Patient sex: F
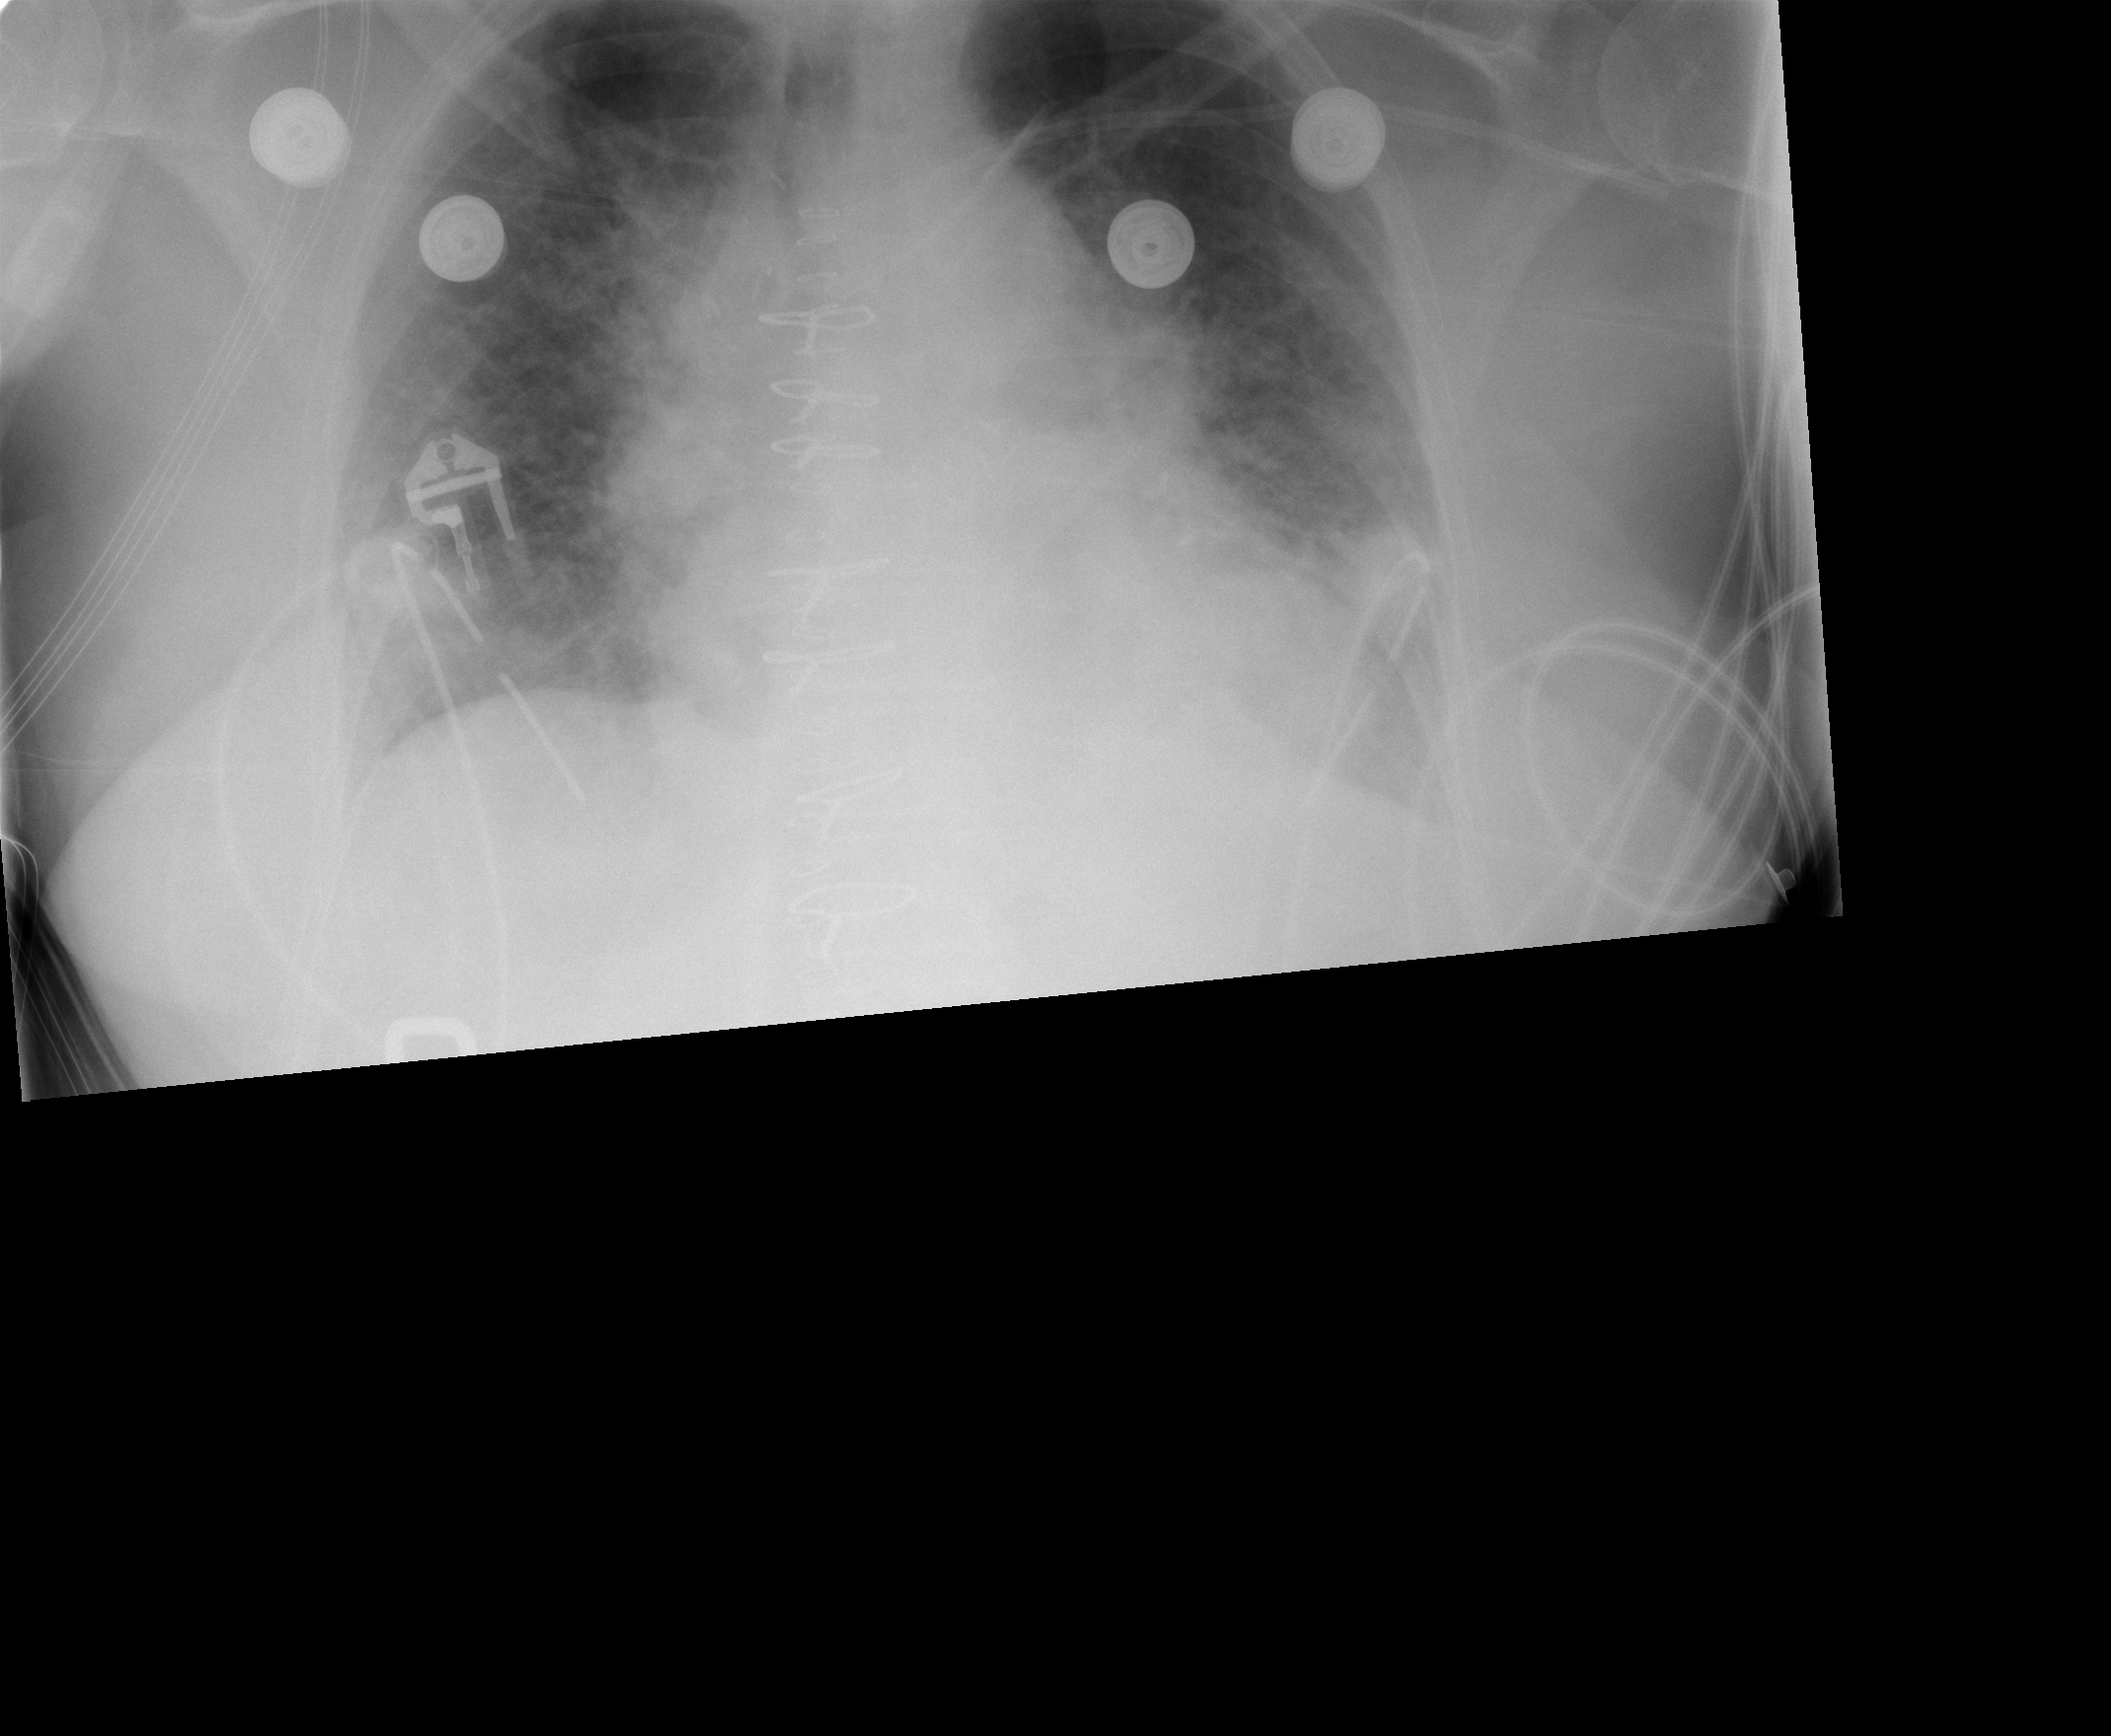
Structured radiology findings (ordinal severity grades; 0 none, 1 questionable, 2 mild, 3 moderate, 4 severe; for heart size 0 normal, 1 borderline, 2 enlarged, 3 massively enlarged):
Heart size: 1
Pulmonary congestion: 2
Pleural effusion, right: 1
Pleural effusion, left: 2
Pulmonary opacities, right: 2
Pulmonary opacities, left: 1
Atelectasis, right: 1
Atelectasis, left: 2